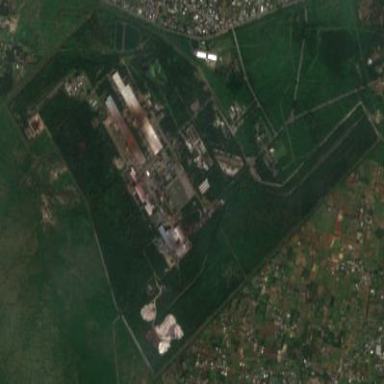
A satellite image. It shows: Industrial area.